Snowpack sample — Loveland Pass, Silver Plume, Colorado, USA (12/14/25, 10:50 AM MST)
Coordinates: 39.664, -105.882
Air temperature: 36 °F
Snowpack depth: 67 cm
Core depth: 20 cm
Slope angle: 6°, slope face: 326°
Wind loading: low
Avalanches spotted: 0
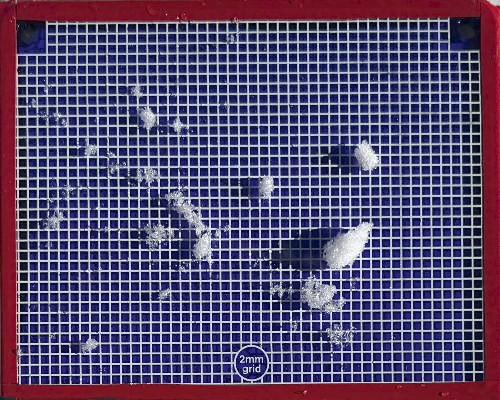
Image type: profile
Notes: No avalanches spotted, very late start to the season with minimal snowpack